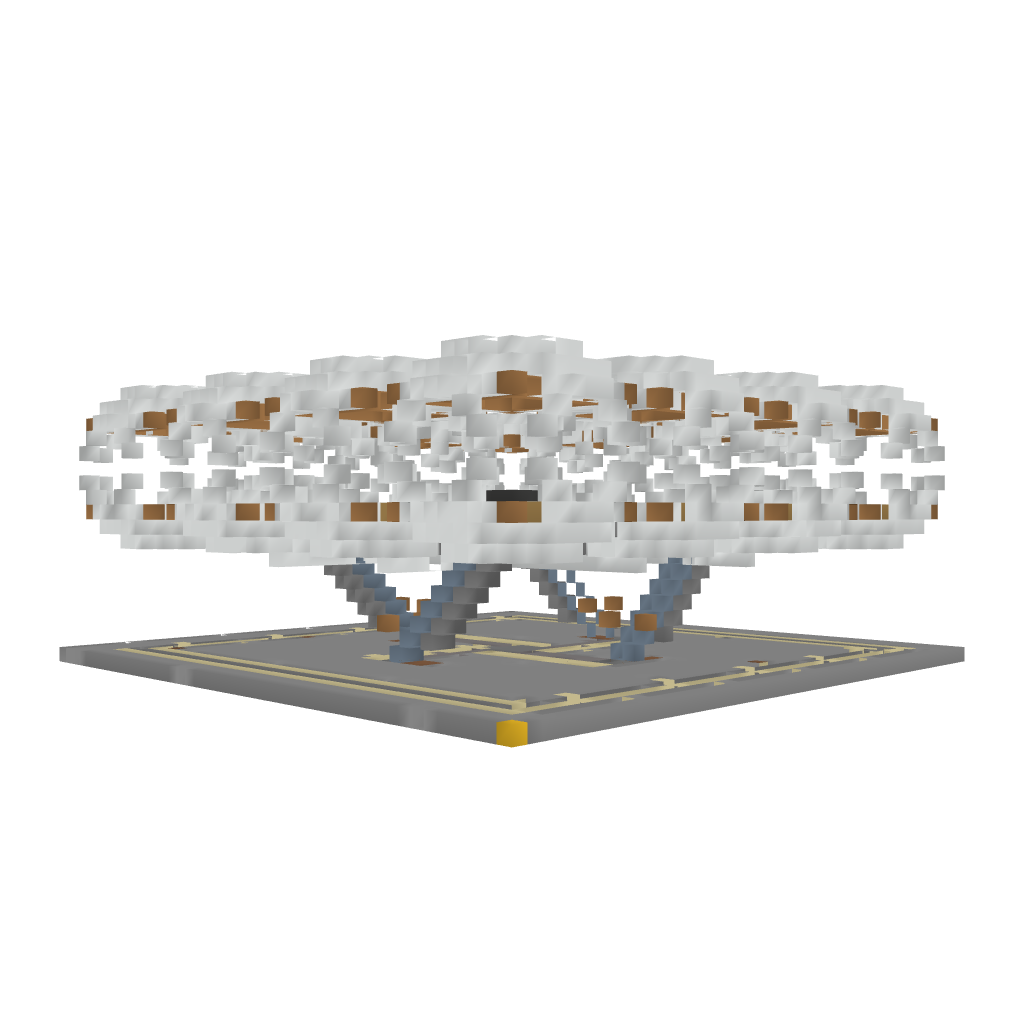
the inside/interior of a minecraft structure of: Golf Ball House